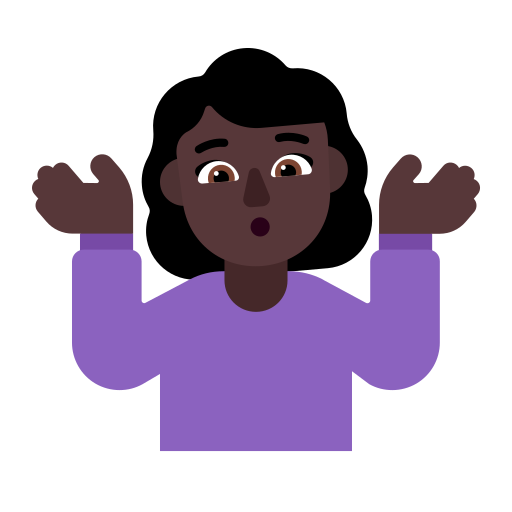
woman shrugging flat dark